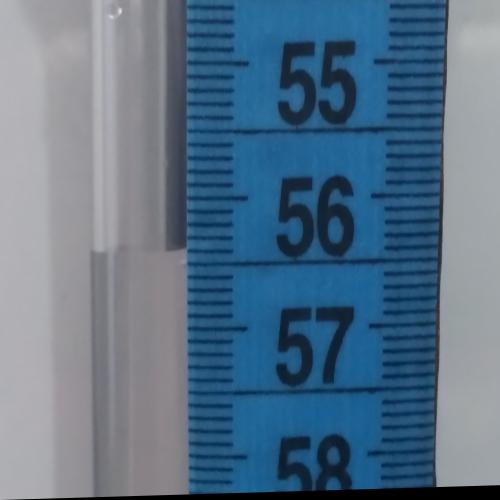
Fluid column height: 56.4 cm